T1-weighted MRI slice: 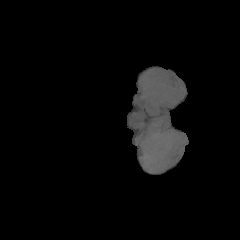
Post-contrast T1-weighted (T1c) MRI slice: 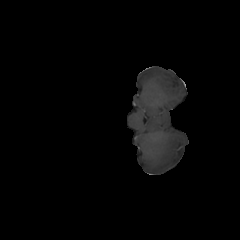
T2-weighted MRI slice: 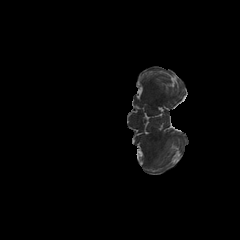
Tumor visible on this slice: no